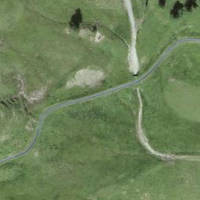
EUNIS habitat code: 23
Species observed at this site:
Dactylorhiza majalis